Field crop: maize
Growth stage: 2
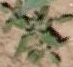
Species: atriplex